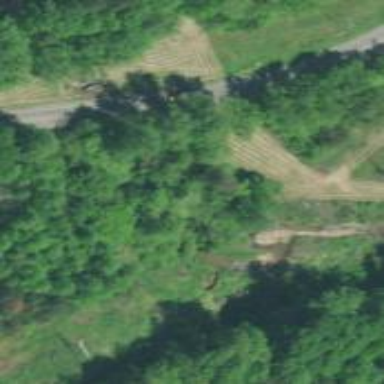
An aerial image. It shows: Culvert tunnel.